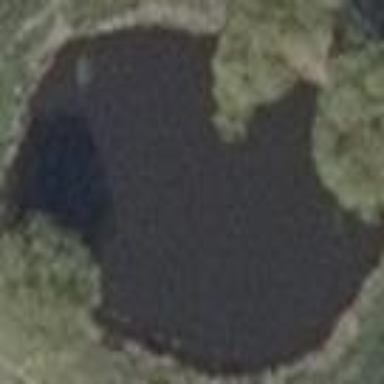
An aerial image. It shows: Peaceful pond surrounded by nature.